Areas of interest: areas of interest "Beijing Heping Street No. 1 Middle School (Heping Street Campus)"
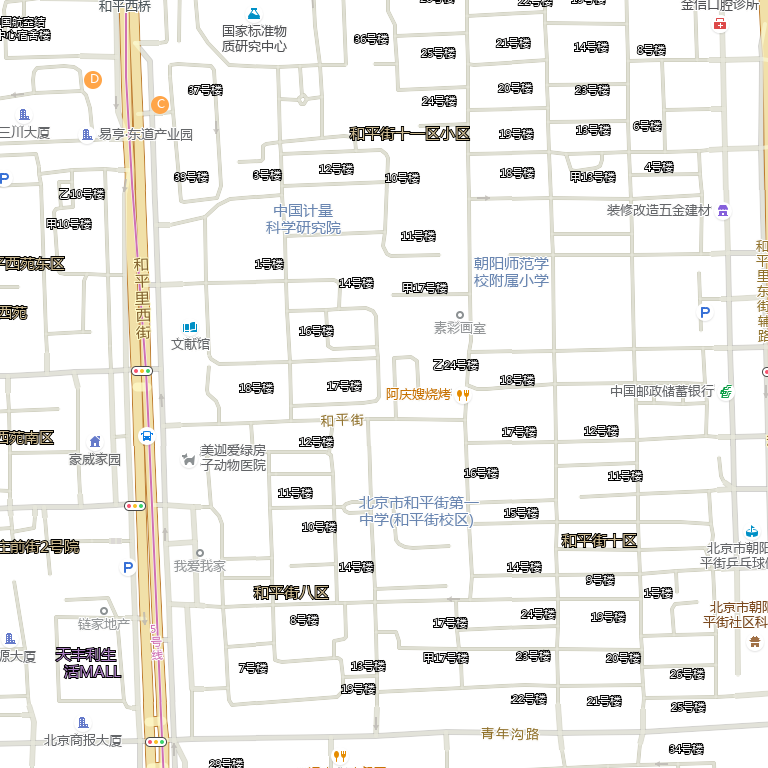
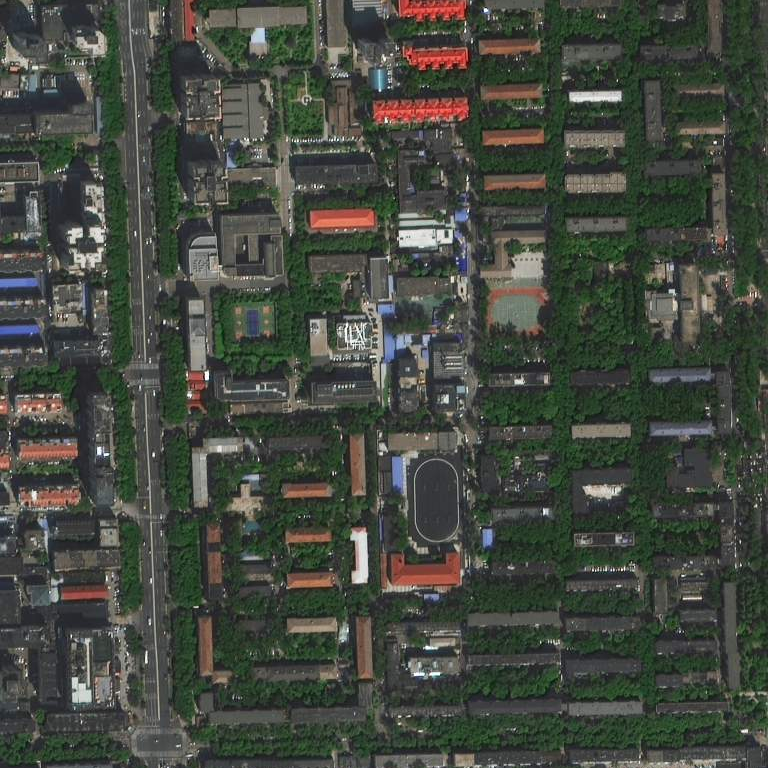